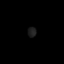
Tissue: lung
Cell type: Epithelial cells
Senescence score: 0.1244
Nuclear area (px): 84
Mean DAPI intensity: 29.75